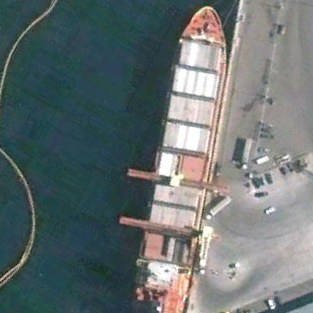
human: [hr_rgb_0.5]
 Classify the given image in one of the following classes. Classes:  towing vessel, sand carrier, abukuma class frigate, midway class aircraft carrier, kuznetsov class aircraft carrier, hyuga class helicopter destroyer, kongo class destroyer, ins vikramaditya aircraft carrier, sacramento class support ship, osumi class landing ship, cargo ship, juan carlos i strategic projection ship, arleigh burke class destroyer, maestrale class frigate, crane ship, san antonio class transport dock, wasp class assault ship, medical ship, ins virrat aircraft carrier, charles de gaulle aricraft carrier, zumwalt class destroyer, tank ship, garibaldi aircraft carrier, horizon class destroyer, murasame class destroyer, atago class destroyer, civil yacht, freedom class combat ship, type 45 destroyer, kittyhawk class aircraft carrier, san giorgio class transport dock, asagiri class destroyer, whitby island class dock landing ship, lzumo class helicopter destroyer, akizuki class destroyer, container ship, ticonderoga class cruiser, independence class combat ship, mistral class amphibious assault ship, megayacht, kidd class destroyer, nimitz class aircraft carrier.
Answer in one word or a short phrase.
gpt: Container ship